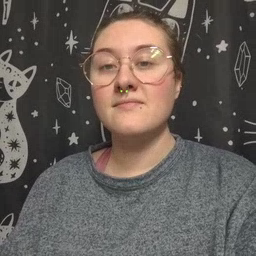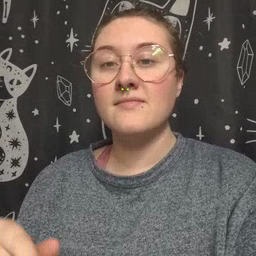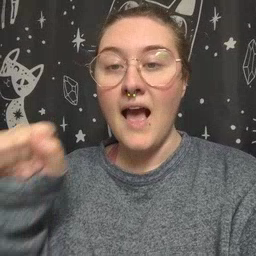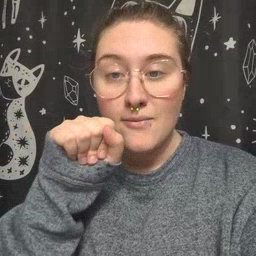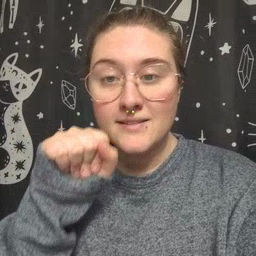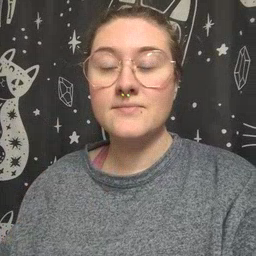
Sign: carrot